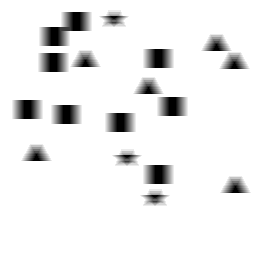
Squares: 9
Triangles: 6
Stars: 3
Total shapes: 18